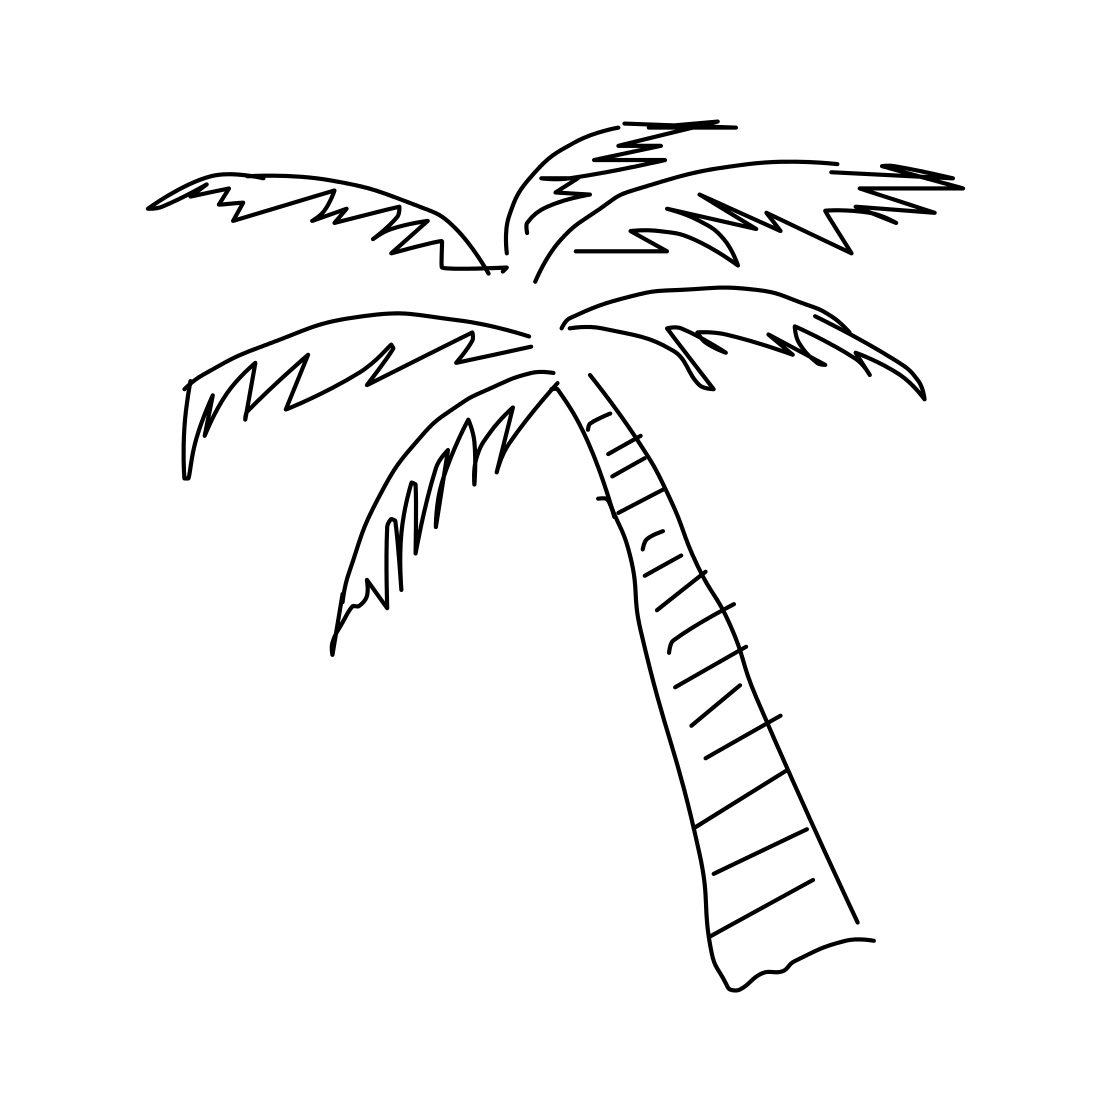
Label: palm tree